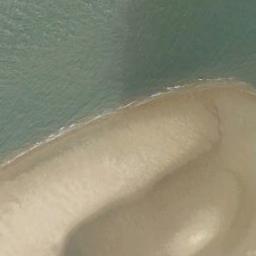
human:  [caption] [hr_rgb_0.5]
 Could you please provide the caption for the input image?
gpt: There are white waves near the beach .

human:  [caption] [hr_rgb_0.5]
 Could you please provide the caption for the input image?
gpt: There is a clear coastline between the beach and the light green water .

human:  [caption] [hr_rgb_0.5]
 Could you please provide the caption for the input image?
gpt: The beach with khaki sand and the color of the seawater is green .

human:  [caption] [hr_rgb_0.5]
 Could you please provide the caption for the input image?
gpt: Grey-green ocean and sandy beaches with neat edge coasts .

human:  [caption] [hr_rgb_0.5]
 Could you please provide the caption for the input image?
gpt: The sea is calm beside the beach .